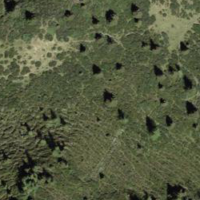
EUNIS habitat code: 26
Species observed at this site:
Stellaria nemorum